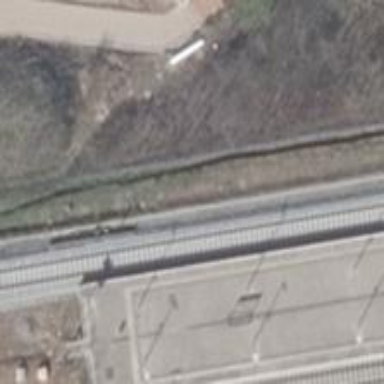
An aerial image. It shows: Light rail stop with public transport stop position along the railway.